Aerial crown-view tile of a tropical tree (Barro Colorado Island, Panama), acquired 20240611:
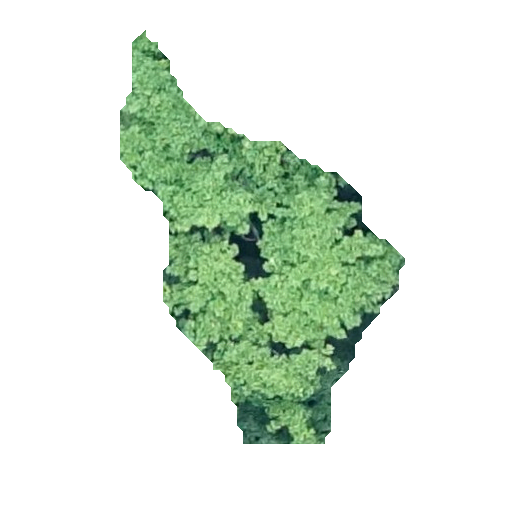
Species: Ficus obtusifolia
GBIF accepted scientific name: Ficus obtusifolia
Crown area: 90.897 m²